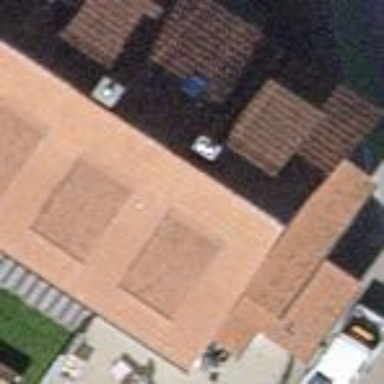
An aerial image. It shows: Semi-detached house with gabled roof.